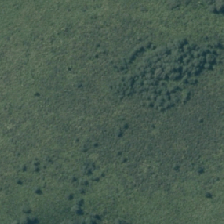
Land cover: deciduous_hardwood